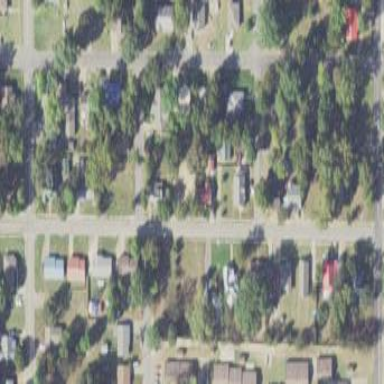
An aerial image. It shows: Single-family residential area.